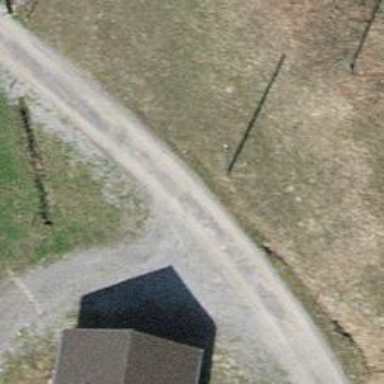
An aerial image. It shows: Minor power line.